Field crop: maize
Growth stage: 1
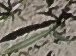
Species: sorghum